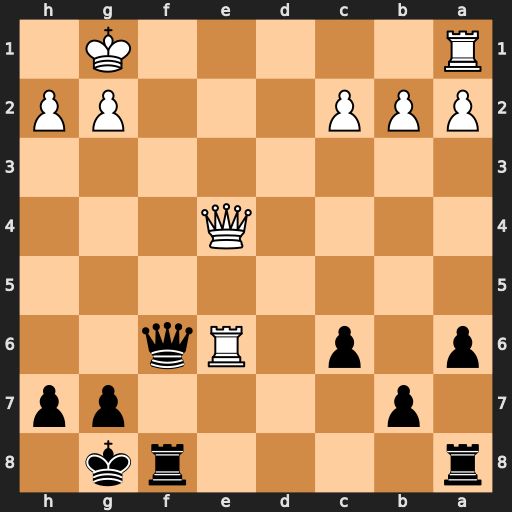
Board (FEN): r4rk1/1p4pp/p1p1Rq2/8/4Q3/8/PPP3PP/R5K1
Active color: b
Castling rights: -
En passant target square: -
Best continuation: Qf2+ Kh1 Qf1+ Rxf1 Rxf1#